Question: > CODE
'''
website = 'https://opensea.io/collection/azuki?search[sortAscending]=false&search[sortBy]=FAVORITE_COUNT'
s= Service('C:\webdrivers\chromedriver.exe')
driver = webdriver.Chrome(service=s)
driver.get(website)
driver.maximize_window()
time.sleep(1)
see_more = driver.find_element(By.XPATH, '//div[@class="sc-1xf18x6-0 sc-1aqfqq9-0 haVRLx dfsEJr styledPhoenixText"]').click()
coll_name = driver.find_elements(By.XPATH, '//h1')
coll_desc1 = driver.find_elements(By.XPATH, '(//p[1])[1]')
coll_desc2 = driver.find_elements(By.XPATH, '//p[2]')
coll_desc3 = driver.find_elements(By.XPATH, '//p[3]')
art_name = driver.find_elements(By.XPATH, '//div[@class="sc-7qr9y8-0 sc-dw611d-1 iUvoJs fcpvjL"]')
art_price = driver.find_elements(By.XPATH, '//div[@class="sc-7qr9y8-0 iUvoJs Price--amount"]')
collection_name = []
collection_desc1 = []
collection_desc2 = []
collection_desc3 = []
name = []
price = []
for c in coll_name:
collection_name.append(c.text)
time.sleep(1)
for d1 in coll_desc1:
collection_desc1.append(d1.text)
time.sleep(1)
for d2 in coll_desc2:
collection_desc2.append(d2.text)
time.sleep(1)
for d3 in coll_desc3:
collection_desc3.append(d3.text)
time.sleep(1)
for n in art_name:
name.append(n.text)
time.sleep(1)
for p in art_price:
price.append(p.text)
time.sleep(1)
Collection_Azuki = {'Collection_Name': coll_name, 'Collection_Description1': coll_desc1, 'Collection_Des2': coll_desc2, 'Colltionec_Des3': coll_desc3, 'Art_Name_fav': art_name, 'Art_Price_fav': art_price}
df = pd.DataFrame.from_dict(Collection_Azuki, orient='index')
df = df.transpose()
df
'''
> 1stly error : selenium.webdriver.remote.webelement.webelement
> 2ndly, I want to get more than 6 results
> facing this error after program running
> XPATH Working well

> please help me solving these tow issues 1stly and 2ndly
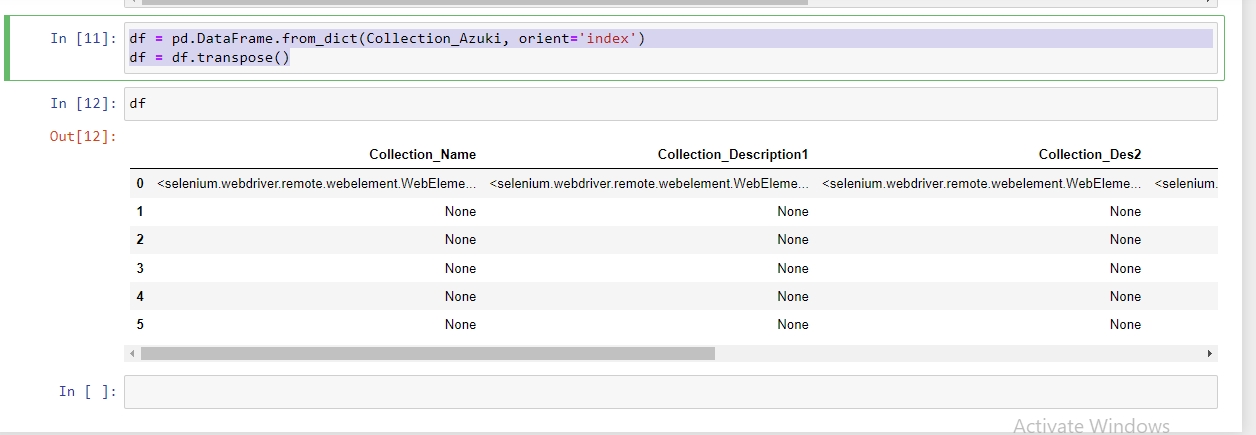
Answer: You are using wrong variables when you create 'Collection_Azuki'
You use
'''
'Collection_Name': coll_name
'''
which means
'''
'Collection_Name': driver.find_elements(By.XPATH, '//h1')
'''
but you should use
'''
'Collection_Name': collection_name
'''
which uses list created with 'c.text'
The same with other variables in 'Collection_Azuki'
---
You need
'''
Collection_Azuki = {
'Collection_Name': collection_name,
'Collection_Description1': collection_desc1,
'Collection_Des2': collection_desc2,
'Colltionec_Des3': collection_desc3,
'Art_Name_fav': name,
'Art_Price_fav': price
}
'''
Result:
'''
Collection_Name Collection_Description1 Collection_Des2 Colltionec_Des3 Art_Name_fav Art_Price_fav
0 Azuki Take the red bean to join the garden. View the collection at azuki.com/gallery. Azuki #8740 25
1 None None None None Azuki #1948 2,61
2 None None None None Azuki #4886 19
3 None None None None Azuki #1889 12
4 None None None None Azuki #8360 50
5 None None None None Azuki #2362 2,94
6 None None None None Azuki #4752 18,888
7 None None None None Azuki #9024 4,07
8 None None None None Azuki #5397 11,75
9 None None None None Azuki #4385 15
10 None None None None Azuki #5412 5,5
11 None None None None Azuki #3222 3,18
12 None None None None None 11
'''